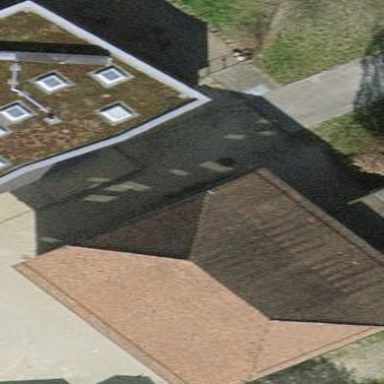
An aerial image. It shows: Building with half-hipped roof shape.